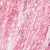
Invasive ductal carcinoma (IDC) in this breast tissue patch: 0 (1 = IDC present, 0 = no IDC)